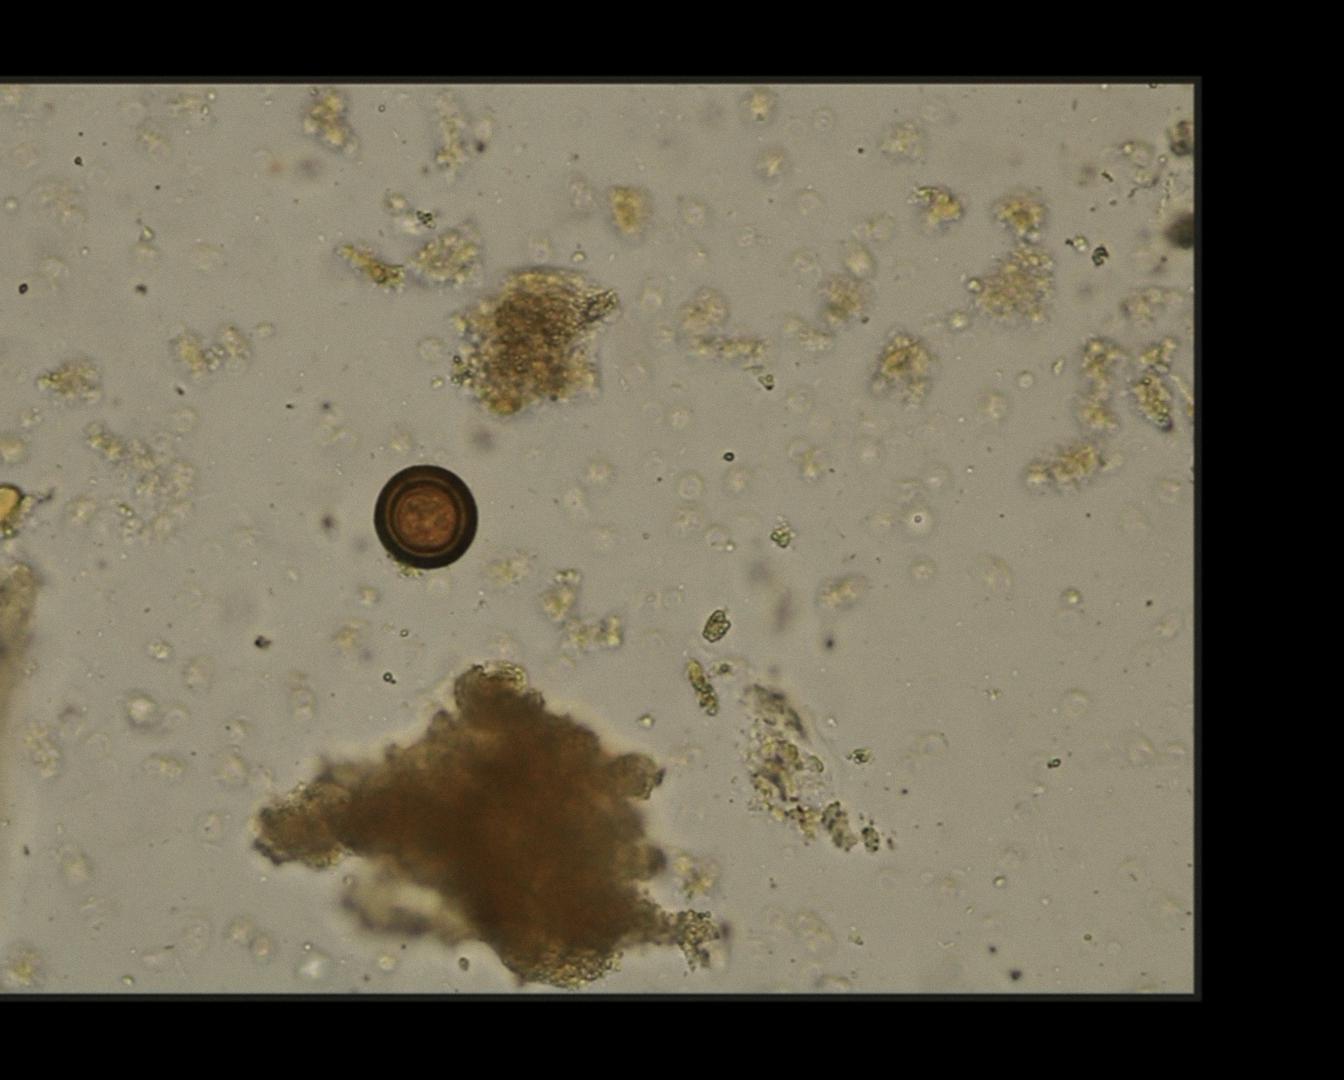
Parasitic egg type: Taenia spp. egg